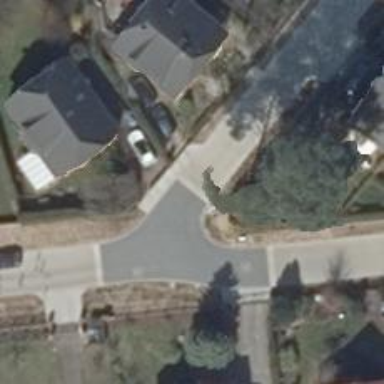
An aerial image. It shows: Traffic calming table.